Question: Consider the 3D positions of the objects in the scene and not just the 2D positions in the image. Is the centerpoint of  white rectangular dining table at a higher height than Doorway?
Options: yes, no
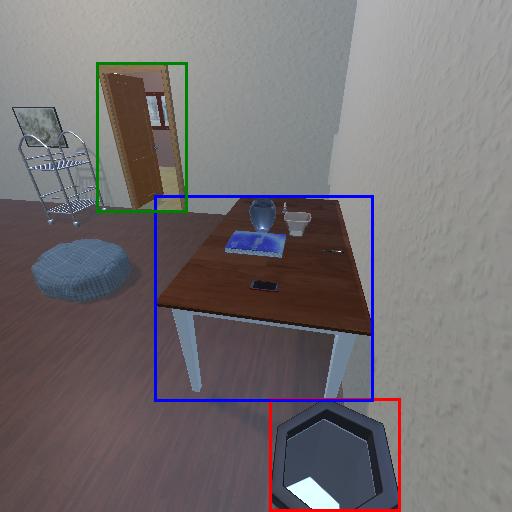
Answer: yes